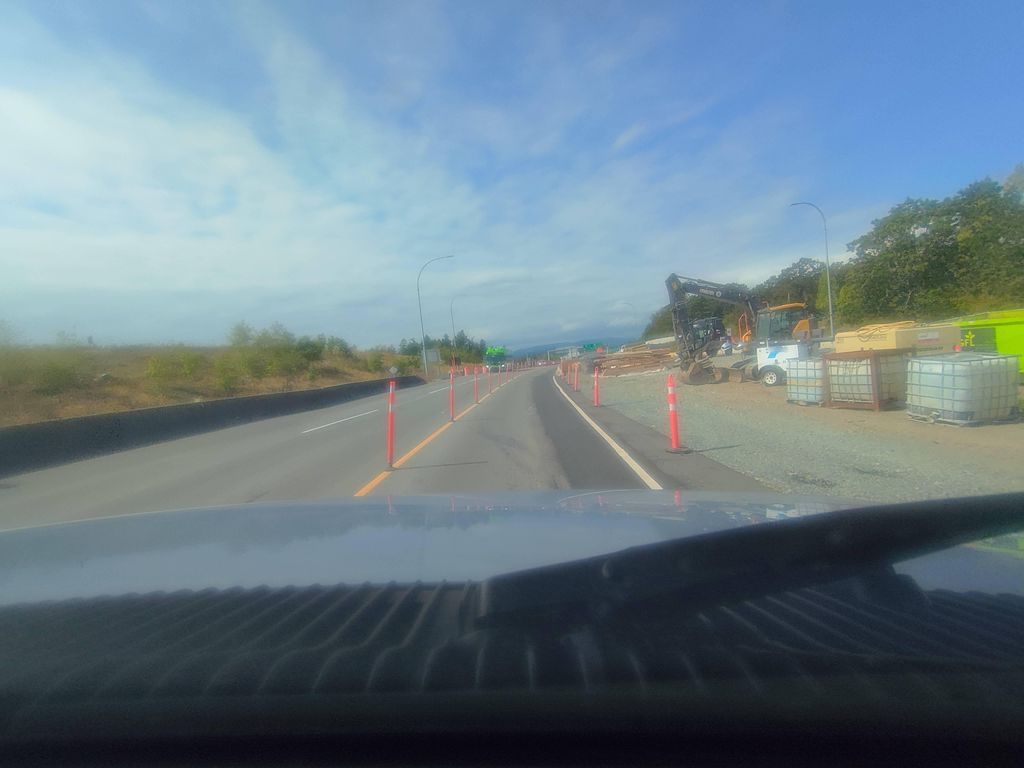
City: victoria